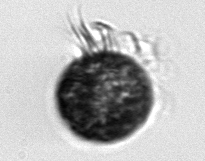
Label: Ciliophora